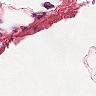
Metastatic tissue present: no